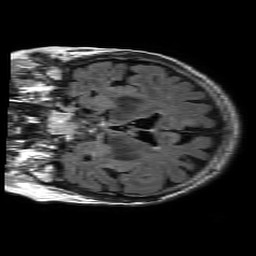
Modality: FLAIR
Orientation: coronal
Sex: female
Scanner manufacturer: philips
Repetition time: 11 s
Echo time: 0.125 s